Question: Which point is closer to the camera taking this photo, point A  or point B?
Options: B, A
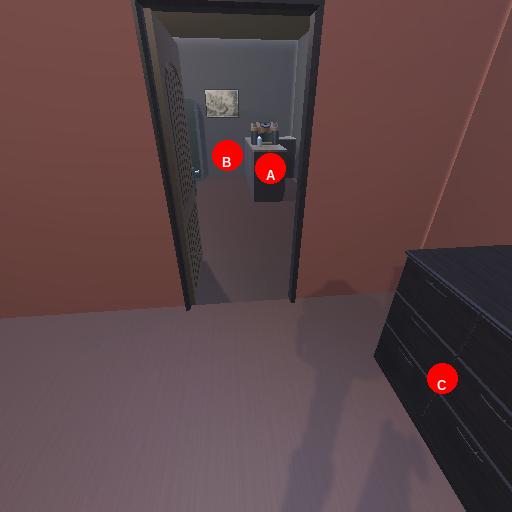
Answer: B